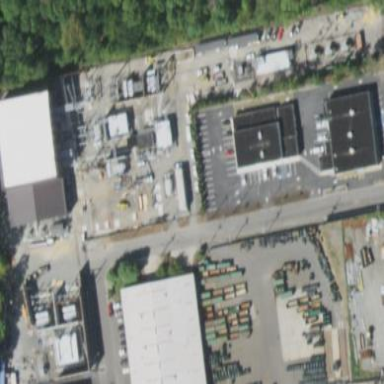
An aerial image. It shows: Substation with fence around it.